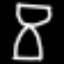
Label: hourglass